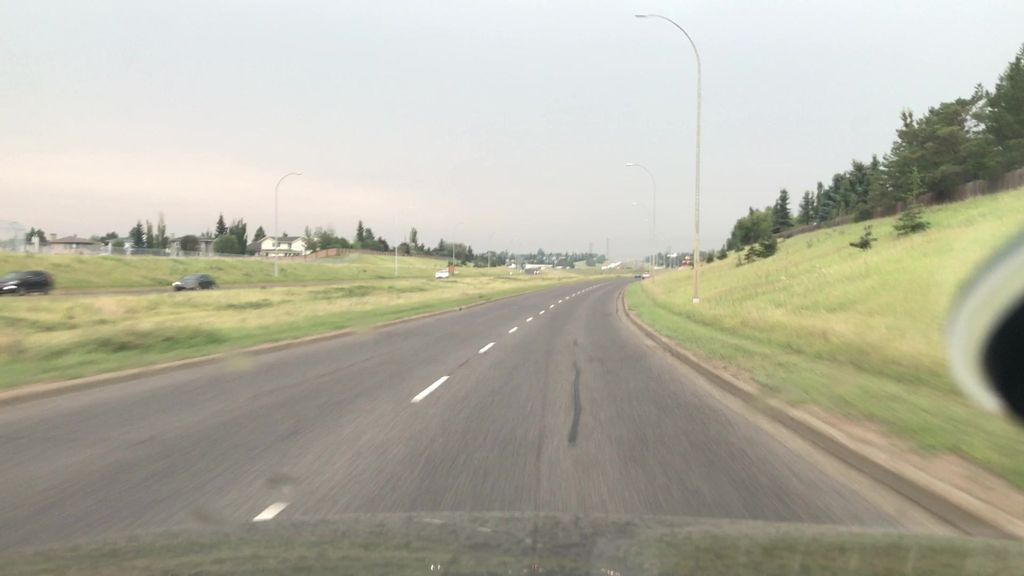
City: edmonton